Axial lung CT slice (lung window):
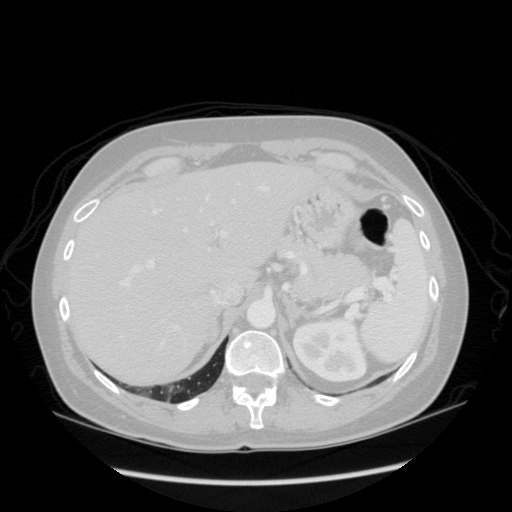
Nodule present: no